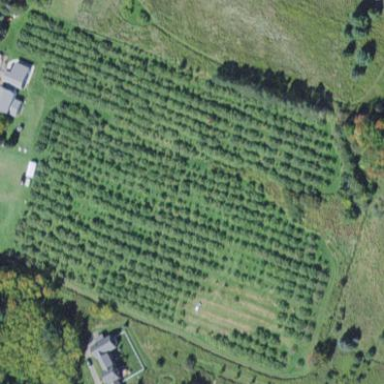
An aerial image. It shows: Orchard.